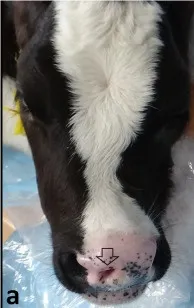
Dorsal macroscopic view of the nose ,. A; The bridge of the nose is significantly curved toward the left. The middle nostril (empty arrow) is located in close proximity to the right nostril.
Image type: medical_photograph (skin_photograph)